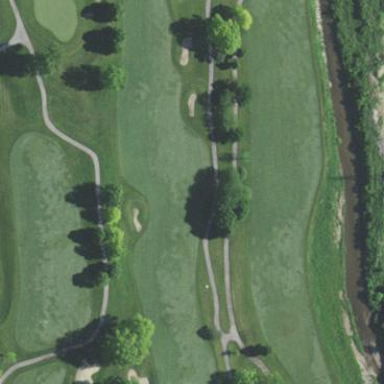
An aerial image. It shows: Grassy area designated as golf fairway.